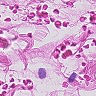
Metastatic tissue present: no